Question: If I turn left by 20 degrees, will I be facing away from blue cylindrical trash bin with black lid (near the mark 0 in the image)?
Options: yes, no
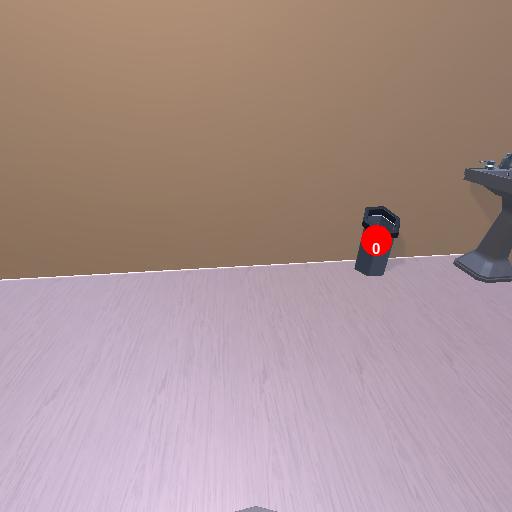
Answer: yes